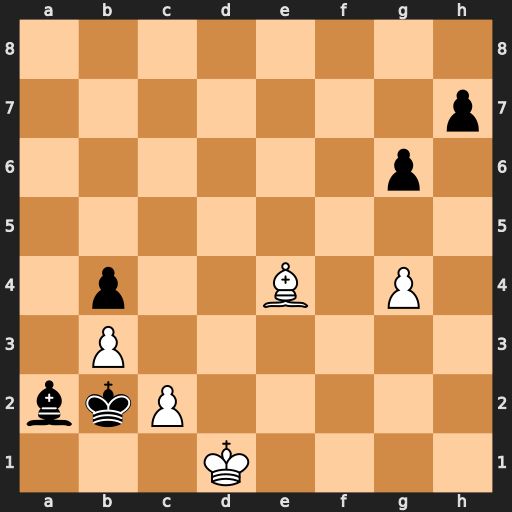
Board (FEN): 8/7p/6p1/8/1p2B1P1/1P6/bkP5/3K4
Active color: w
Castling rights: -
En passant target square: -
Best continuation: Kd2 h6 Bxg6